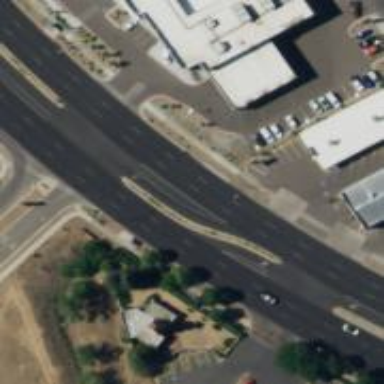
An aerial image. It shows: Road marking featuring gore chevron.